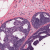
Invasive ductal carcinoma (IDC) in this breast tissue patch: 0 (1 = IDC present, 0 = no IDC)